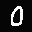
Label: 0